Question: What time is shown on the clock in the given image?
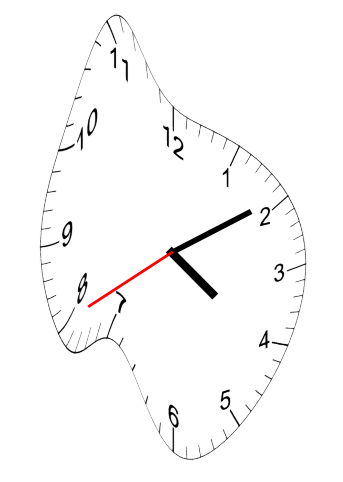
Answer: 04:09:40